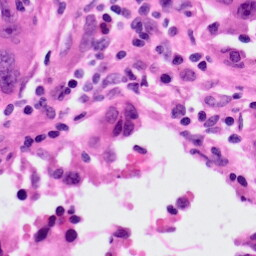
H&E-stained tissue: Lung